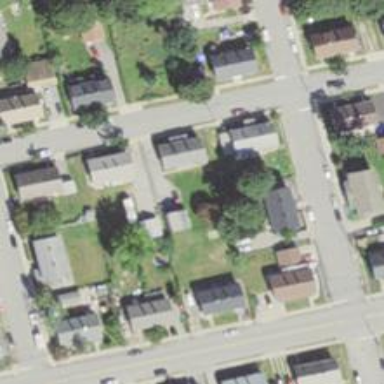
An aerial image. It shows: Residential driveway used as service road.